Interaction volume radius: 10 \u00c5
Interaction volume height: 10 \u00c5
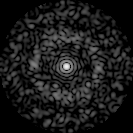
Disorder parameter: 0.7998